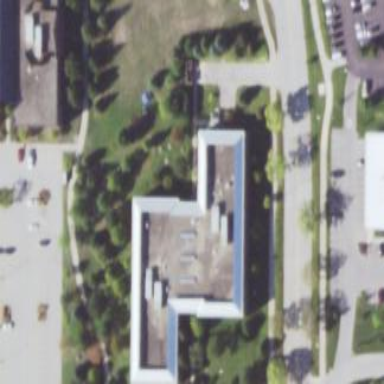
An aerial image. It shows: Commercial building.